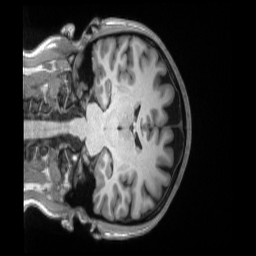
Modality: T1w
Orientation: coronal
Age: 31
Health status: ill
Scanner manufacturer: siemens
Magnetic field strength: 3 T
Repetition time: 2.2 s
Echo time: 0.00157 s